【题型】填空题　【知识点】解析几何　【难度】medium
已知 $A(5,2)$，点 $P$ 是抛物线 $y^2 = 8x$ 上的一点，点 $B$ 是圆 $F: (x-2)^2 + y^2 = 1$ 上的一点，则 $|PA| + |PB|$ 的最小值为 \underline{\hspace{3cm}}．
【解答】
\textbf{【答案】} 6

\vspace{5pt}

\textbf{【详解】}

如图，由题意知 $F(2,0)$ 是抛物线 $y^2 = 8x$ 的焦点，

过点 $P$ 作准线的垂线，垂足为 $P'$，记点 $P$ 到抛物线 $y^2 = 8x$ 的准线的距离为 $d$，

由抛物线定义知 $|PF| = d$。

由三角不等式及圆的性质，有：
$$|PA| + |PB| \ge |PA| + (|PF| - r)$$
其中圆 $F$ 的半径 $r=1$。

即：
$$|PA| + |PB| \ge |PA| + d - 1$$

当 $A, P, F$ 三点共线时，$|PA| + d$ 取得最小值，此时 $P$ 的纵坐标与 $A$ 相同，为 $2$。
代入抛物线方程得 $P$ 的横坐标为 $\frac{2^2}{8} = \frac{1}{2}$。

此时 $|PA| = 5 - \frac{1}{2} = 4.5$，$d = \frac{1}{2} + 2 = 2.5$（准线为 $x=-2$）。
但这并不是最简便的思路。

\textbf{更优解法：}

因为 $|PB| \ge |PF| - |FB| = |PF| - 1$，
所以 $|PA| + |PB| \ge |PA| + |PF| - 1$。

根据抛物线定义，$|PF|$ 等于 $P$ 到准线 $x=-2$ 的距离。
设 $P$ 到准线的垂足为 $P'$，则 $|PA| + |PF| = |PA| + |PP'|$。

由“两点之间线段最短”或“垂线段最短”的推广，当 $A, P, P'$ 三点共线时，$|PA| + |PP'|$ 最小。
此时 $P$ 的纵坐标为 $2$，$P$ 的横坐标为 $\frac{2^2}{8} = \frac{1}{2}$。
$A$ 到准线的距离为 $5 - (-2) = 7$。

所以 $|PA| + |PF| \ge 7$。
故 $|PA| + |PB| \ge 7 - 1 = 6$。

当且仅当 $P$ 的纵坐标为 $2$，且 $B$ 在线段 $PF$ 上时，等号成立。

所以 $|PA| + |PB|$ 的最小值为 6。

故答案为：6

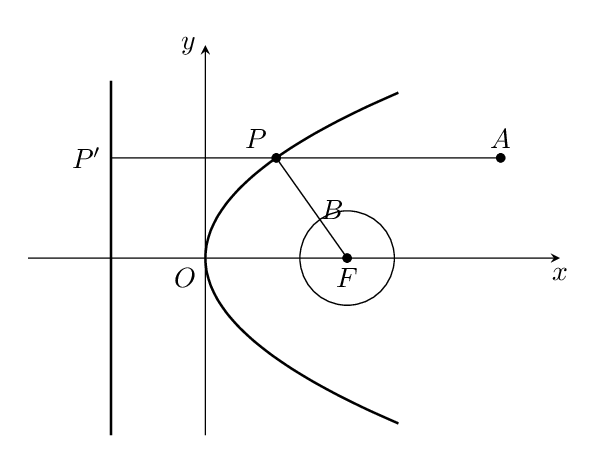